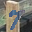
Label: 7